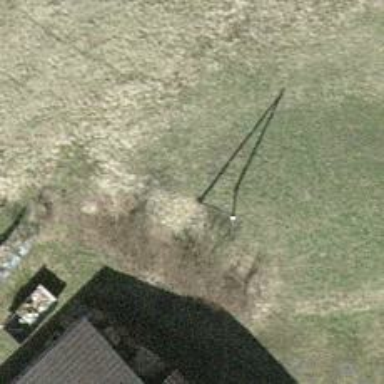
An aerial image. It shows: Minor power line.